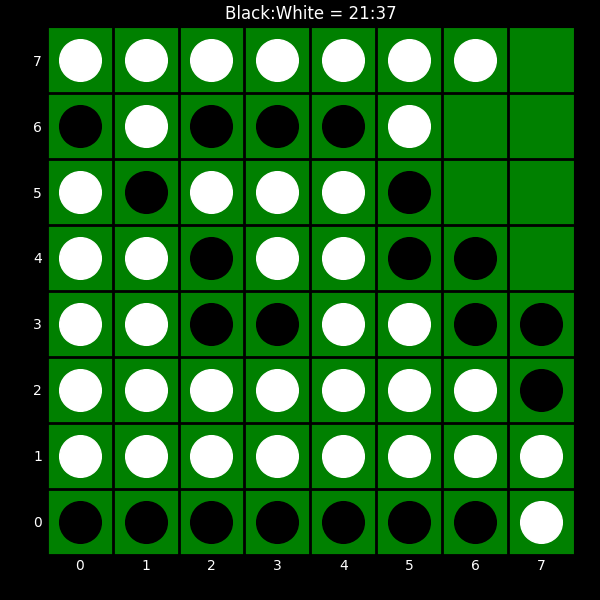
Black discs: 21
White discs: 37